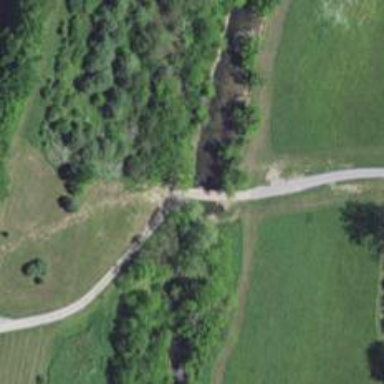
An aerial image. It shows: Service road that crosses low water bridge.